Question: I would like the have a Bootstrap Popover be wider. I read that this should work:
'''
.popover-inner a {
width: 600px;
}
'''
But, the browser console still shows auto with the above code. Hard to describe. Here is a snapshot:

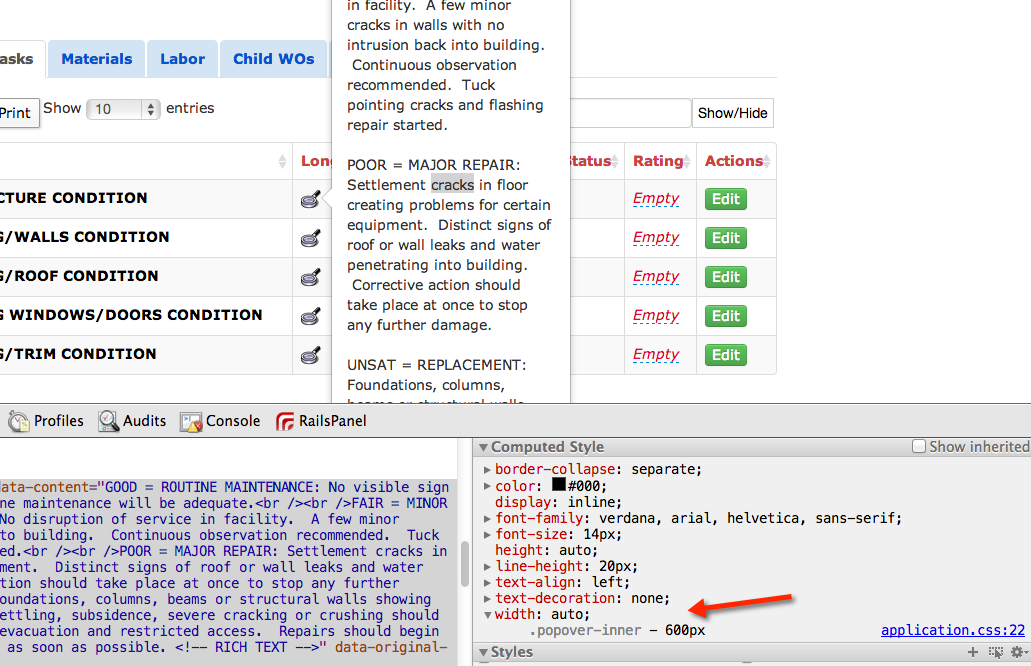
Answer: Based off of what I have in my bootstrap.css file, the default is a max-width property.
I use this
'''
.popover {
position: absolute;
top: 0;
left: 0;
z-index: 1010;
display: none;
max-width: 600px;
padding: 1px;
text-align: left;
white-space: normal;
background-color: #ffffff;
border: 1px solid #ccc;
border: 1px solid rgba(0, 0, 0, 0.2);
-webkit-border-radius: 6px;
-moz-border-radius: 6px;
border-radius: 6px;
-webkit-box-shadow: 0 5px 10px rgba(0, 0, 0, 0.2);
-moz-box-shadow: 0 5px 10px rgba(0, 0, 0, 0.2);
box-shadow: 0 5px 10px rgba(0, 0, 0, 0.2);
-webkit-background-clip: padding-box;
-moz-background-clip: padding;
background-clip: padding-box;
}
'''
and it works exactly how you intended it to.
My bootstrap.css files does not contain a popover-inner a css selector at all though